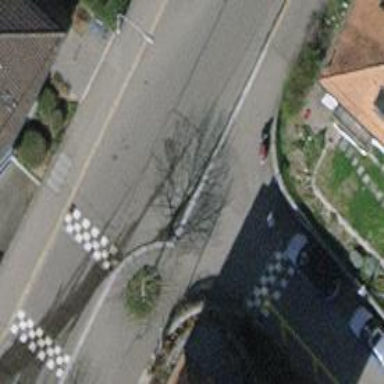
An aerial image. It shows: Unmarked crossing with traffic calming table.